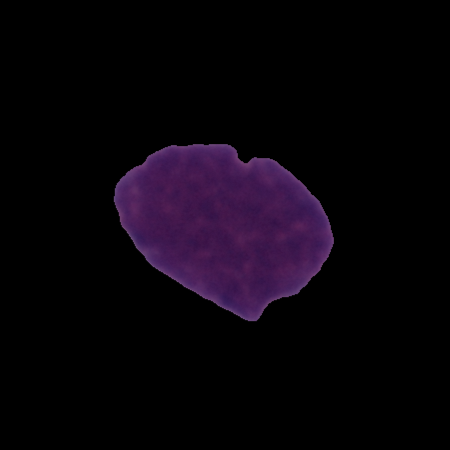
Label: cancer